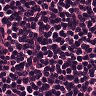
Metastatic tissue present: no